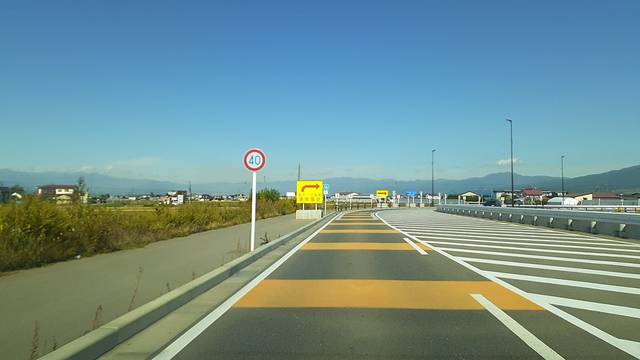
Region: Japan
Coordinates: 37.514, 139.898